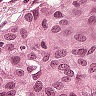
Metastatic tissue present: yes